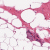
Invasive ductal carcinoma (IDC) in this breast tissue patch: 0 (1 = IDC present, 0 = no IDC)